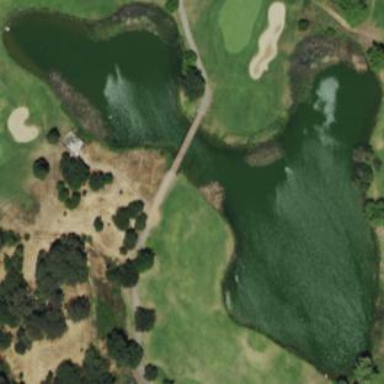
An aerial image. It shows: Water hazard on golf course.